Field crop: tomato
Growth stage: 1
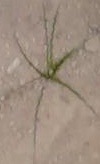
Species: cyperus